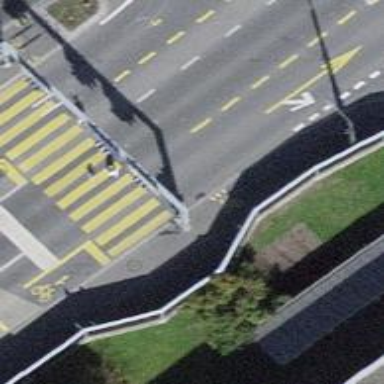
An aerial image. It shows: Sidewalk.